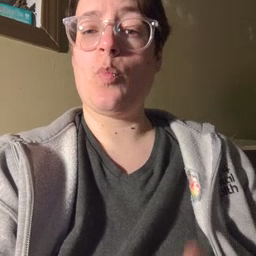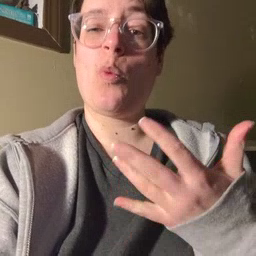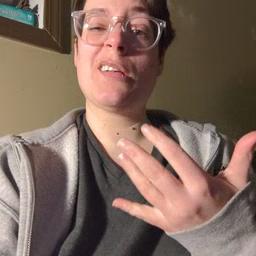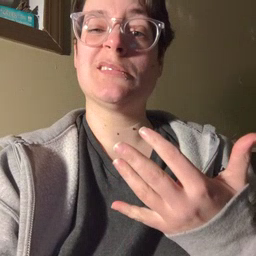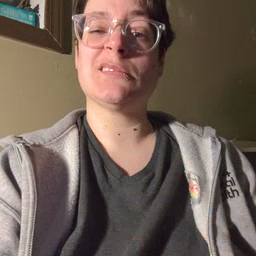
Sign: wait